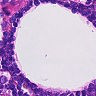
Metastatic tissue present: no